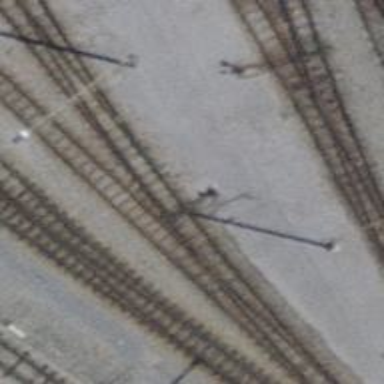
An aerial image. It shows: Narrow-gauge railway service yard with 1 track. The railway is electrified with contact line.